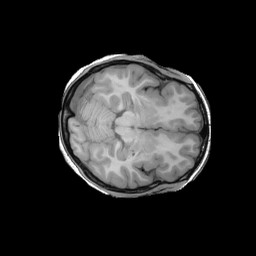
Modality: T1w
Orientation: axial
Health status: ill
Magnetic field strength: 3 T